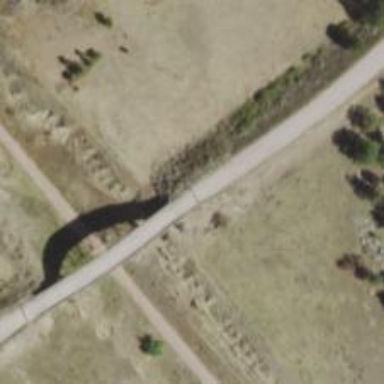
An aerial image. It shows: Tertiary road with bridge.